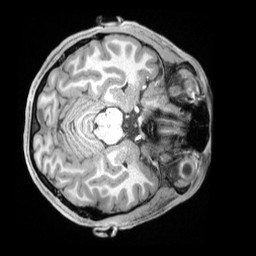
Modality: T1w
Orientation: axial
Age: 29
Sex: male
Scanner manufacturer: siemens
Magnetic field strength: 3 T
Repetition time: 2.4 s
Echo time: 0.00226 s